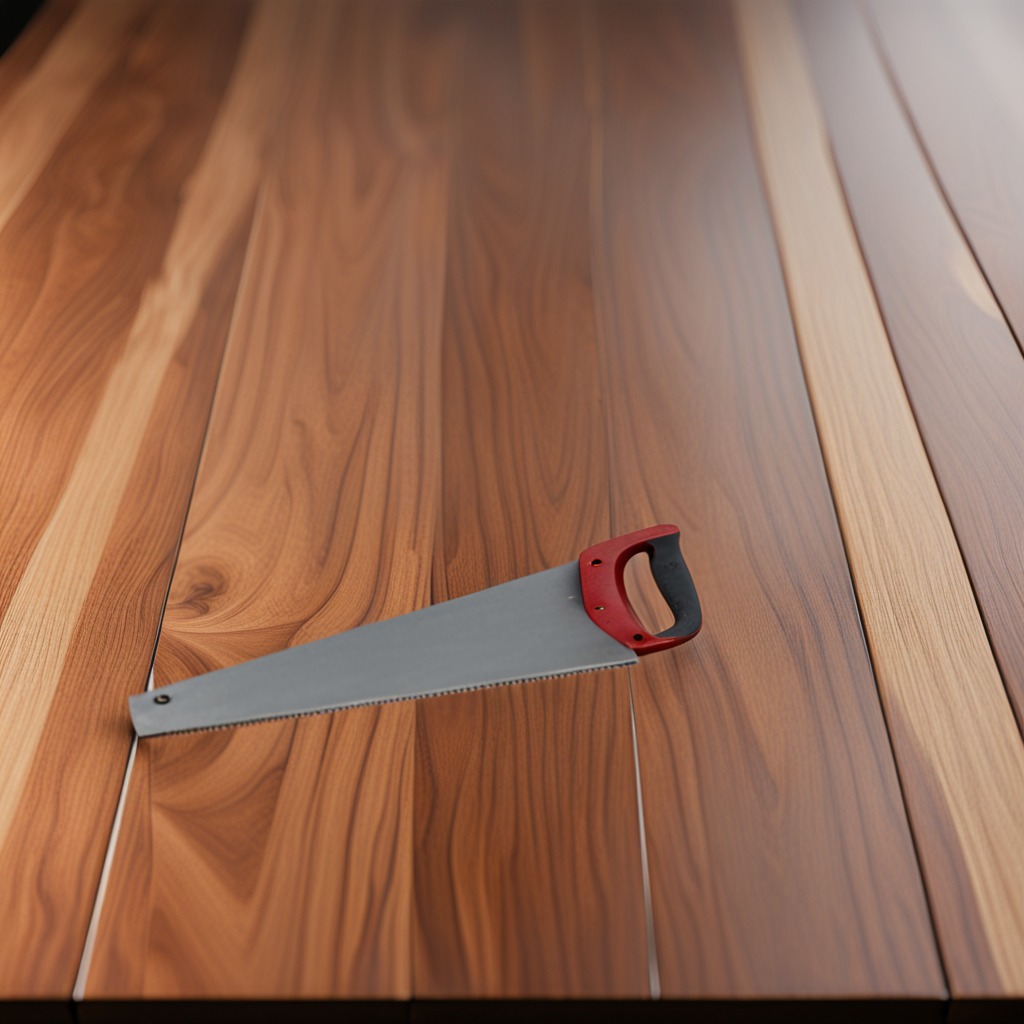
A handheld metal saw lies on the wooden table in a carpentry studio rich wood textures side lighting.